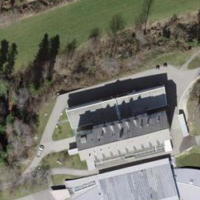
EUNIS habitat code: 44
Species observed at this site:
Prunella vulgaris
Orchis mascula
Euphorbia cyparissias
Papaver rhoeas
Achillea millefolium